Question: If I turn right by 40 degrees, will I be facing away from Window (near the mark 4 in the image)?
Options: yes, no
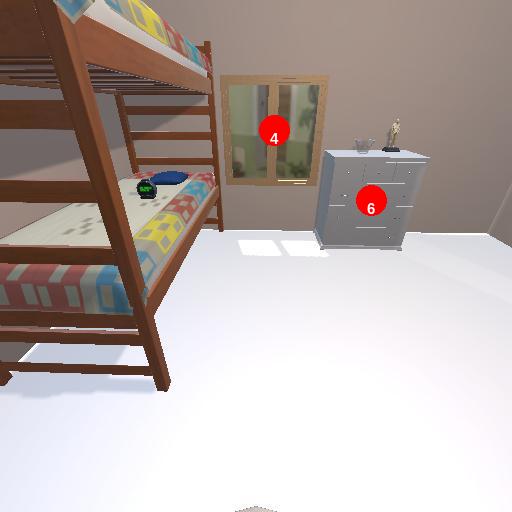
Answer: yes